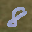
Label: 8